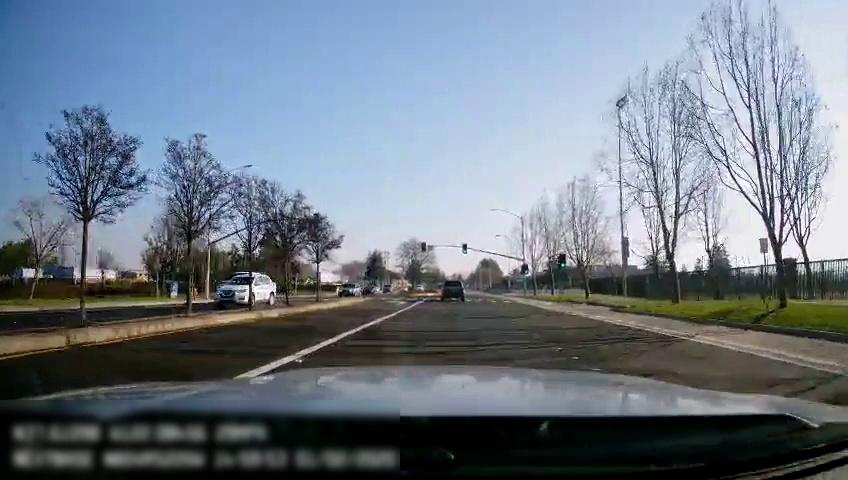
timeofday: Day
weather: Sunny
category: Drivable Space
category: Drivable Space
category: Vehicles | SUV
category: Vehicles | SUV
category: Vehicles | SUV
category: Lanes | Alternate Lane
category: Lanes | Current Lane
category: Lanes | Alternate Lane
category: Lanes | Current Lane
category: Lanes | Alternate Lane
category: Traffic | Lights
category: Traffic | Lights
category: Traffic | Lights
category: Traffic | Lights
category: Traffic | Lights